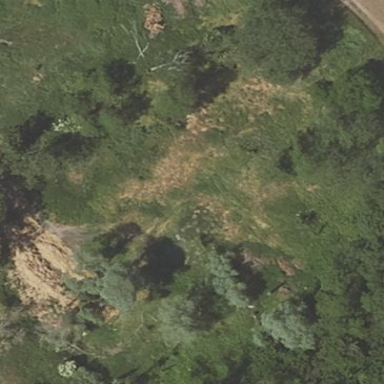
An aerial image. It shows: Beautiful woodland area.